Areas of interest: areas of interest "Zhongshan Park Music Hall"
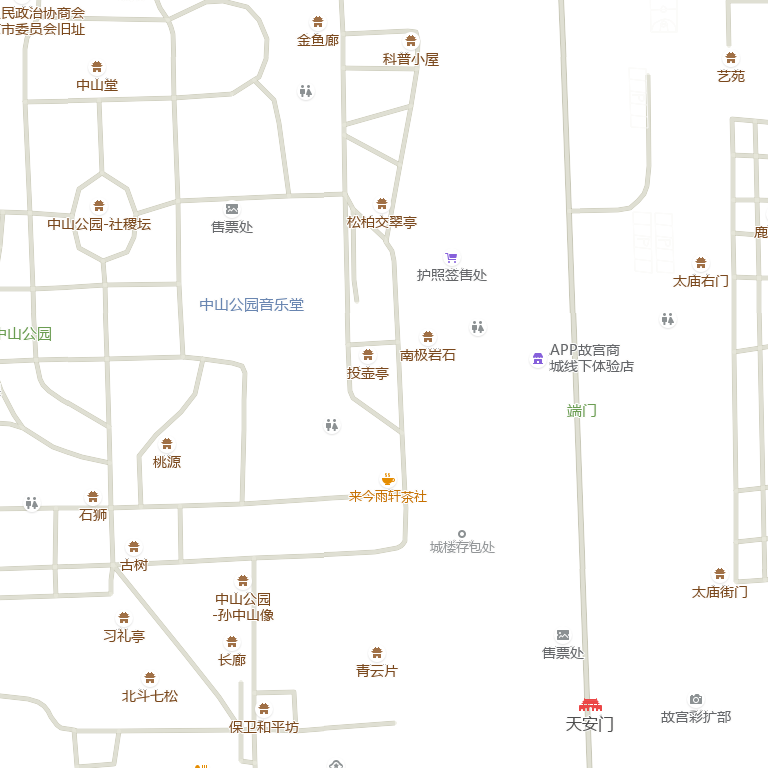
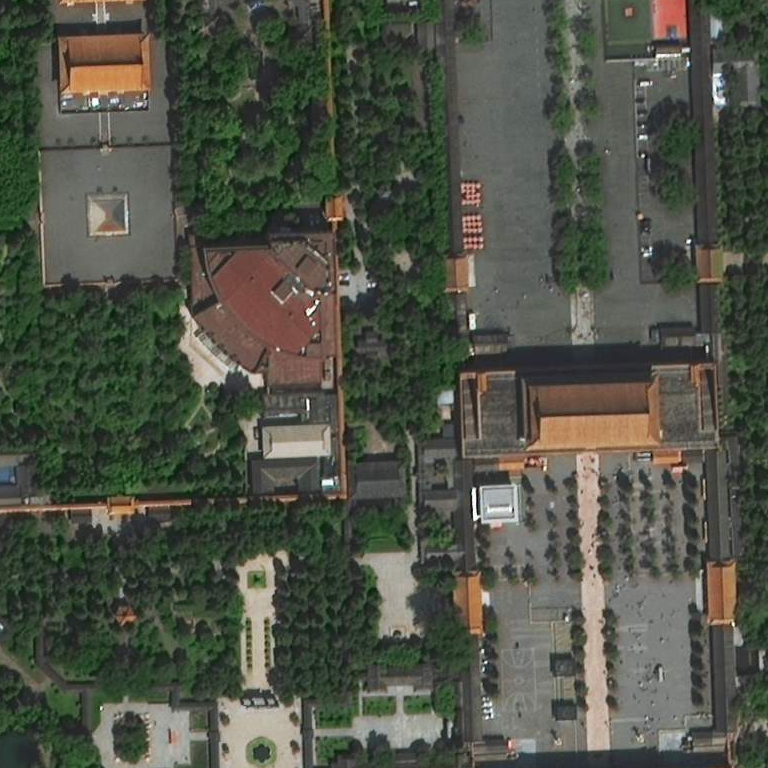